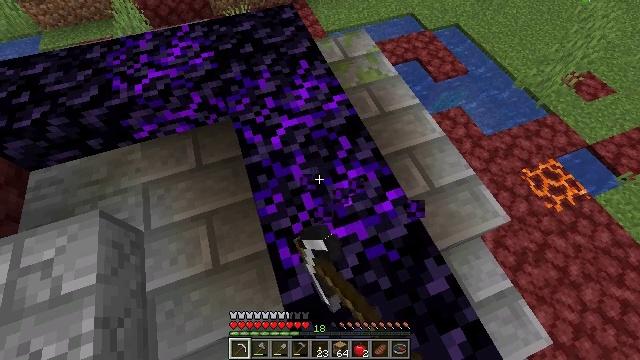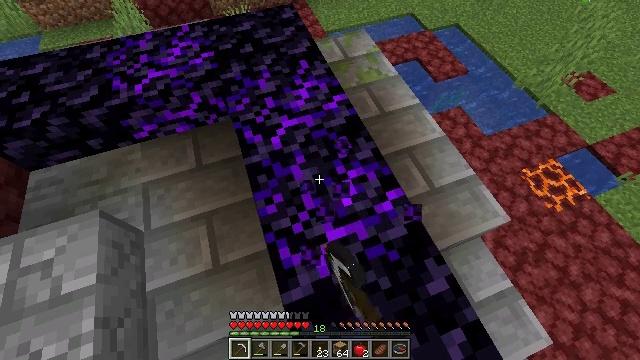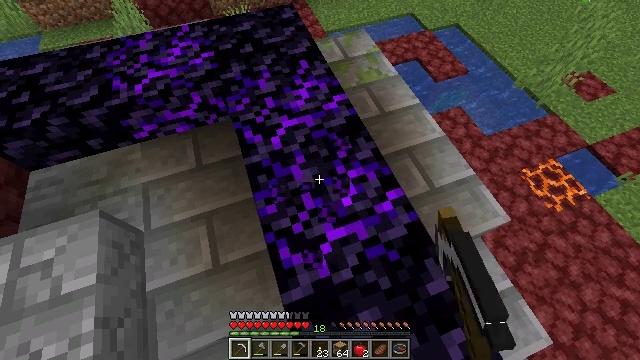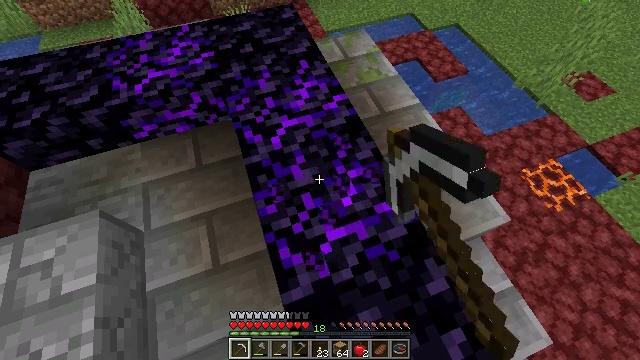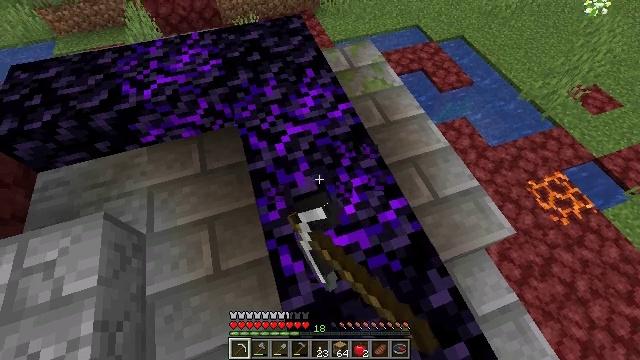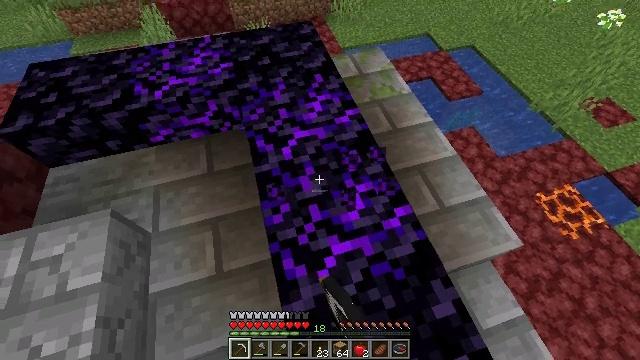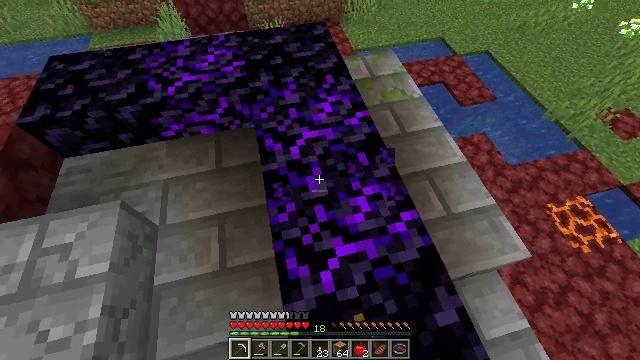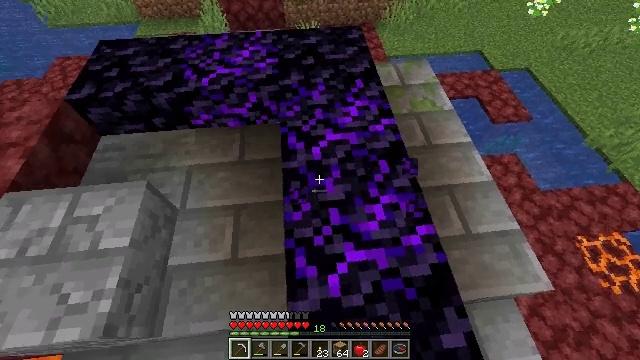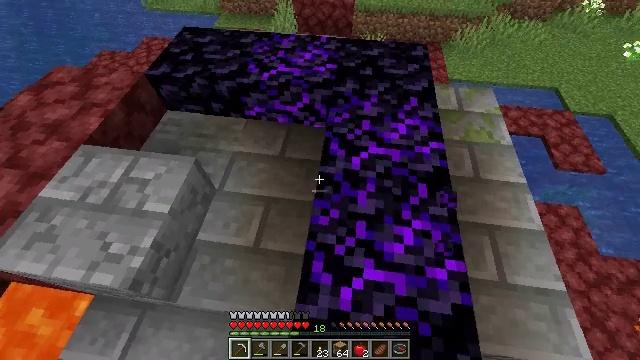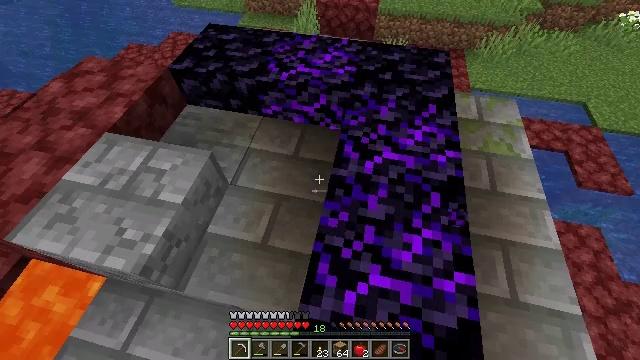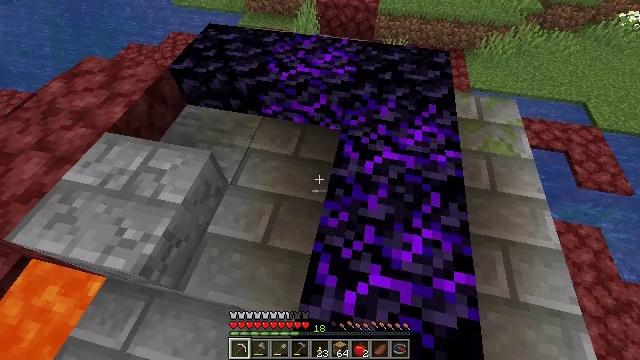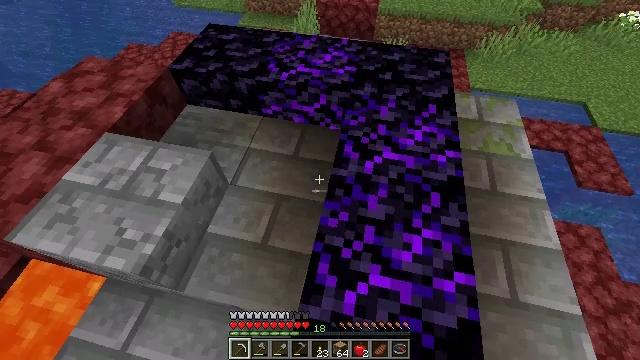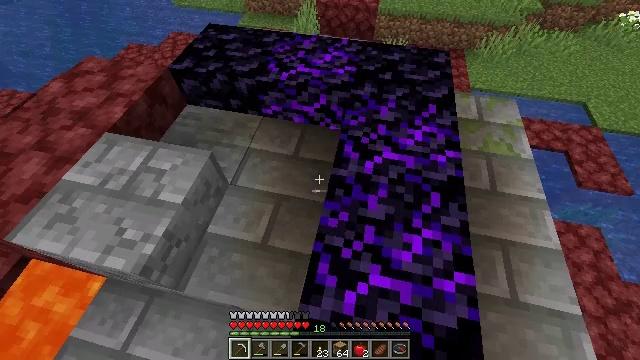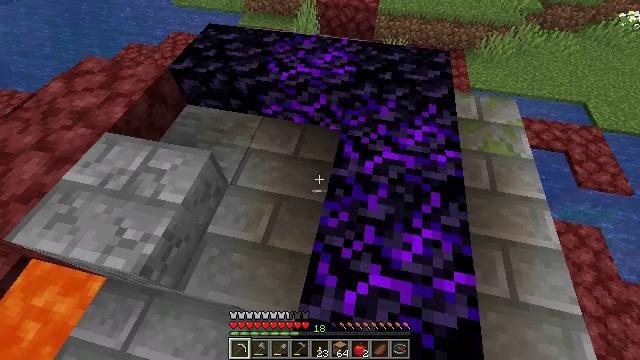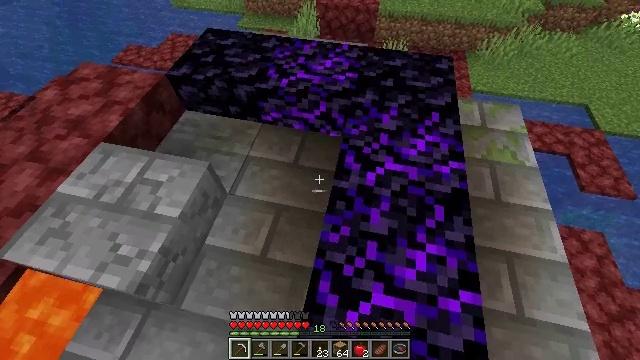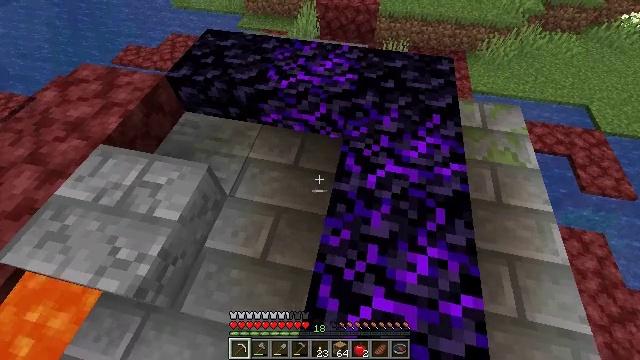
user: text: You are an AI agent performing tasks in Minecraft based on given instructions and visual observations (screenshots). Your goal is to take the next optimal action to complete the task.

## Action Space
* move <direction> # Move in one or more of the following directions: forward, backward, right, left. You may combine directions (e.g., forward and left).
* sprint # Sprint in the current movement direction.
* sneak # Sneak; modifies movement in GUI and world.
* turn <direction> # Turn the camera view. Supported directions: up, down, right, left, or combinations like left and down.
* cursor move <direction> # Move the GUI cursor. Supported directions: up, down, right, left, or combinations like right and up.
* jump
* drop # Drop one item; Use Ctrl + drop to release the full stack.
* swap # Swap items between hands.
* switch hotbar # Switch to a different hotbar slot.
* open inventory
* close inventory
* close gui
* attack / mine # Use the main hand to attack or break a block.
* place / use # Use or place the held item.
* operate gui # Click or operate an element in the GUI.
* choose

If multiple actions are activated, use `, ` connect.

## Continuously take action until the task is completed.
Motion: motion action
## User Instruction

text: Break the cracked stone bricks for materials.
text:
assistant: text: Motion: attack / mine
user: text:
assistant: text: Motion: attack / mine
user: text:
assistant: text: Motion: attack / mine
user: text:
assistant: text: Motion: turn left and up, attack / mine
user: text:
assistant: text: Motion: turn left and up
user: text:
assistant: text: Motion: turn left
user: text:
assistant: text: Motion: turn left
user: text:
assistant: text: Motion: turn left and up
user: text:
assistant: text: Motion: turn left
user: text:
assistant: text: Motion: no_op
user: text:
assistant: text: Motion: no_op
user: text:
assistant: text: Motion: no_op
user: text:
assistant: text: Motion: no_op
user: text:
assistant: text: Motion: move forward
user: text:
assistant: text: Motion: move forward
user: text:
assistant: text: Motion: move forward
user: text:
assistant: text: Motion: move forward
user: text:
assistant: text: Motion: move forward
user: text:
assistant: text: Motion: move forward
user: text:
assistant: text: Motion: move forward
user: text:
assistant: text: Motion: move forward, turn right
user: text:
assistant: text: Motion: move forward, turn right and up
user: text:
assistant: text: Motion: move forward, turn right and up
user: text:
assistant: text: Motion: no_op
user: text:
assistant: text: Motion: turn left
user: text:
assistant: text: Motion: turn left
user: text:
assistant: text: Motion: turn left and up
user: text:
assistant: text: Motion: turn left and up
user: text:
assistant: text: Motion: turn up
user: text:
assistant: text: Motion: no_op